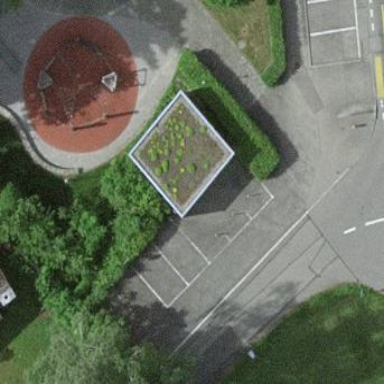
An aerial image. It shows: Garage building.